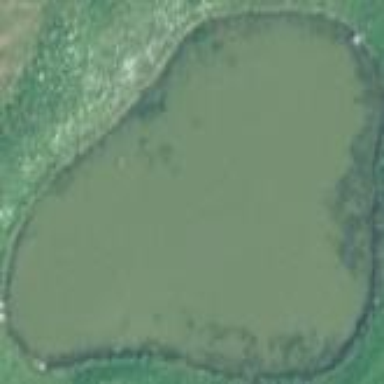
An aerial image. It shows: Pond surrounded by natural water.